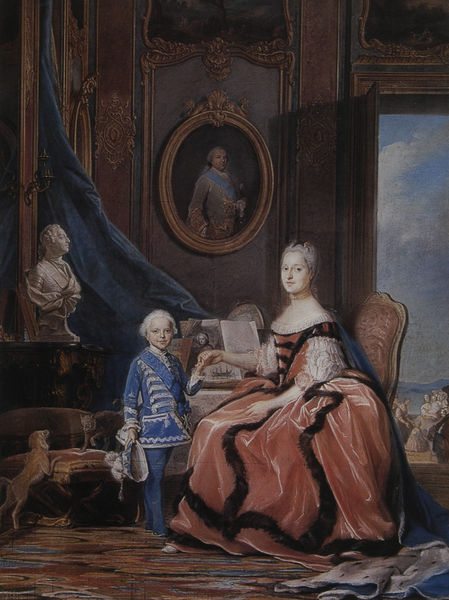
Titel: Marie-Joséphe de Saxe, dauphine, et l'un de ses fils
Künstler: Maurice Quentin de La Tour
Standort: Saint-Quentin
Institution: Musée Antoine Lécuyer
Schlagwörter: berg, blau, blätter, dunkel, gemälde, hand, haut, himmel, mann, meer, schatten, umhang, weiß, wolken, frauen, landschaft, menschen, sitzen, braun, fenster, frankreich, frau, grau, haar, hintergrund, holz, hut, kleid, kleider, licht, männer, nase, profil, raum, schwarz, stuhl, szene, tisch, tür, zimmer, ölbild, ausblick, blick, dame, hund, hunde, rot, schleier, schloss, tier, tiere, wolke, gesellschaft, ornament, rock, teppich, anzug, gesichter, hose, jung, mütze, wand, alte, arm, arme, augen, barock, falten, gesicht, kleidung, mensch, samt, silber, ärmel, bild, bildnis, hals, hände, innenraum, möbel, portrait, porträt, spiegel, vorhang, boden, auge, gewand, gold, haare, interieur, mantel, sessel, sitzend, stehend, stoff, stoffe, adel, familie, kind, klassizismus, mutter, personen, blatt, leuchte, dekoltee, madame, puffärmel, rokoko, rosa, seide, oval, rund, affe, skulptur, statue, fell, perücke, schärpe, adlig, balkon, hündchen, terrasse, bilder, bücher, papier, sofa, armlehne, mieder, noten, kette, mauer, türe, hocker, saal, figuren, blue, chair, curtain, hat, king, könig, people, red, white, women, tafel, bordüre, carpet, chairs, dress, falte, france, golden, lady, ohrensessel, painting, room, salon, sitting, table, tapete, weib, woman, büste, glanz, gown, pink, leuchter, stuck, brown, teppiche, kordel, couch, edel, junge, rüsche, rüschen, fein, tor, galerie, satin, foto, punkte, wände, posen, katze, außen, offen, greis, knabe, buch, medaillon, palast, fenter, bub, porträts, uniform, abzeichen, scherpe, ehefrau, österreich, lachs, tracht, portal, jüngling, pforte, clouds, sky, mittelalter, prinz, anzu, house, young, boy, child, drapes, noble, prince, sash, adelig, himel, königlich, königin, greisin, bild im bild, fürstin, paper, teppisch, polsterstuhl, perücken, porträit, bordüren, steinboden, bust, frame, mother, dog, dogs, sohn, preussen, sculpture, sitzmöbel, kaiserin, herscher, papers, vertäfelung, door, mamor, drape, marble, affen, party, preu en, royal, and, clothes, pose, gaze, mozart, cat, family, barok, renaissance, walls, statur, tafeln, prunkvoll, circle, auftrag, pelzbesatz, fresco, kronprinz, humans, habsburger, rich, königshaus, father, son, kid, hudn, mamot, spinett, potrait, tappete, pufärmel, schoßhund, köig, wig, maria theresia, queen, pages, furniture, chasselounge, maria teresia, tosa, 15 jahrhundert, piano, konponist, marie antoinette, royals, gilding, regal, song, attire, powdered wig, draperies, busk, internal, ermin, portraüit, 미술관, 인물화, 그림, 명화, 가족, erzieherin,adlige